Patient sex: M
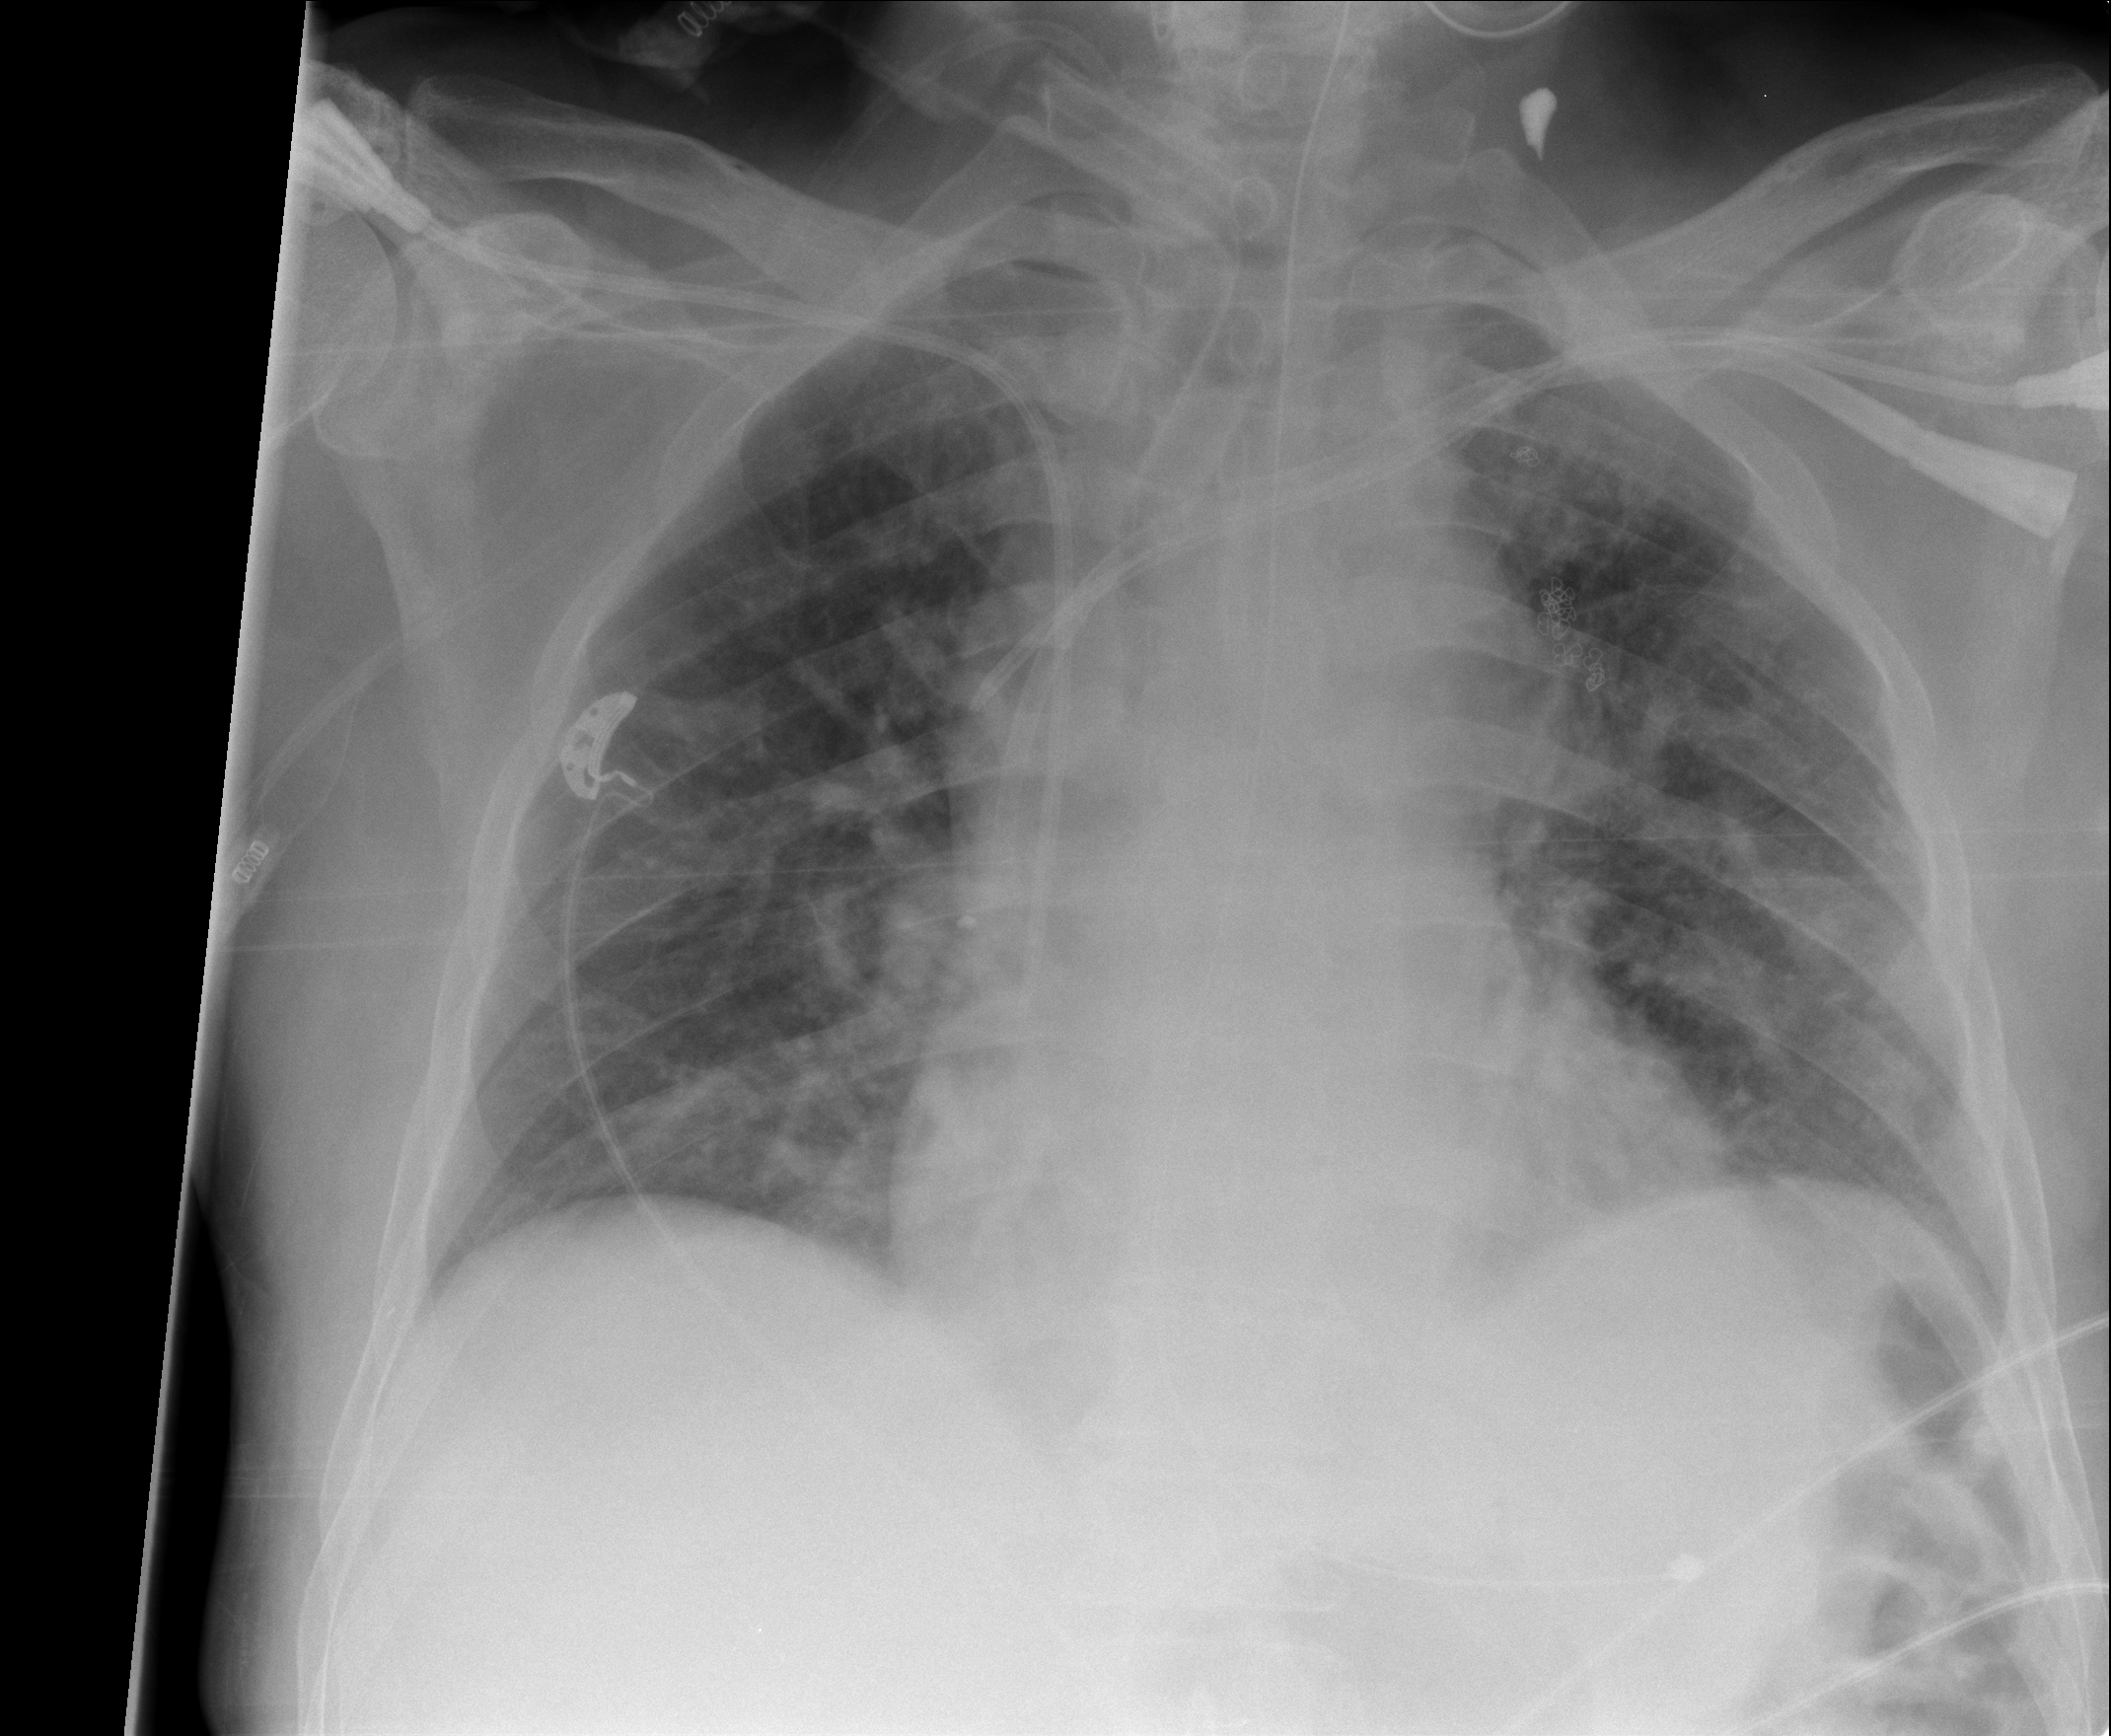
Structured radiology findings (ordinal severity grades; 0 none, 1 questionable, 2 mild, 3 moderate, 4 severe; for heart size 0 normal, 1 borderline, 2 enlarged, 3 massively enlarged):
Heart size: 2
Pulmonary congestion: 2
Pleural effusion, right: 0
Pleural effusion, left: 0
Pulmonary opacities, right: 2
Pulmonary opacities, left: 2
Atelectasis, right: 2
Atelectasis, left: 2